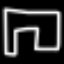
Label: pants